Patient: sex M, age 81
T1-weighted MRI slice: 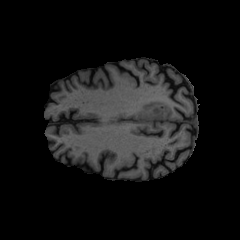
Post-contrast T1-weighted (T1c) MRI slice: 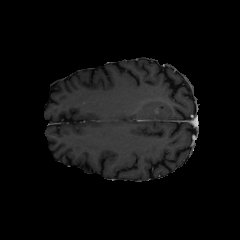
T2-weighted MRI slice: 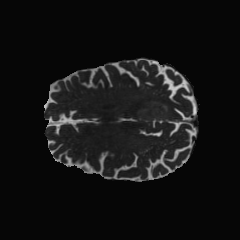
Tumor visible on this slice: yes
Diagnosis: Glioblastoma, IDH-wildtype
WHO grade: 4